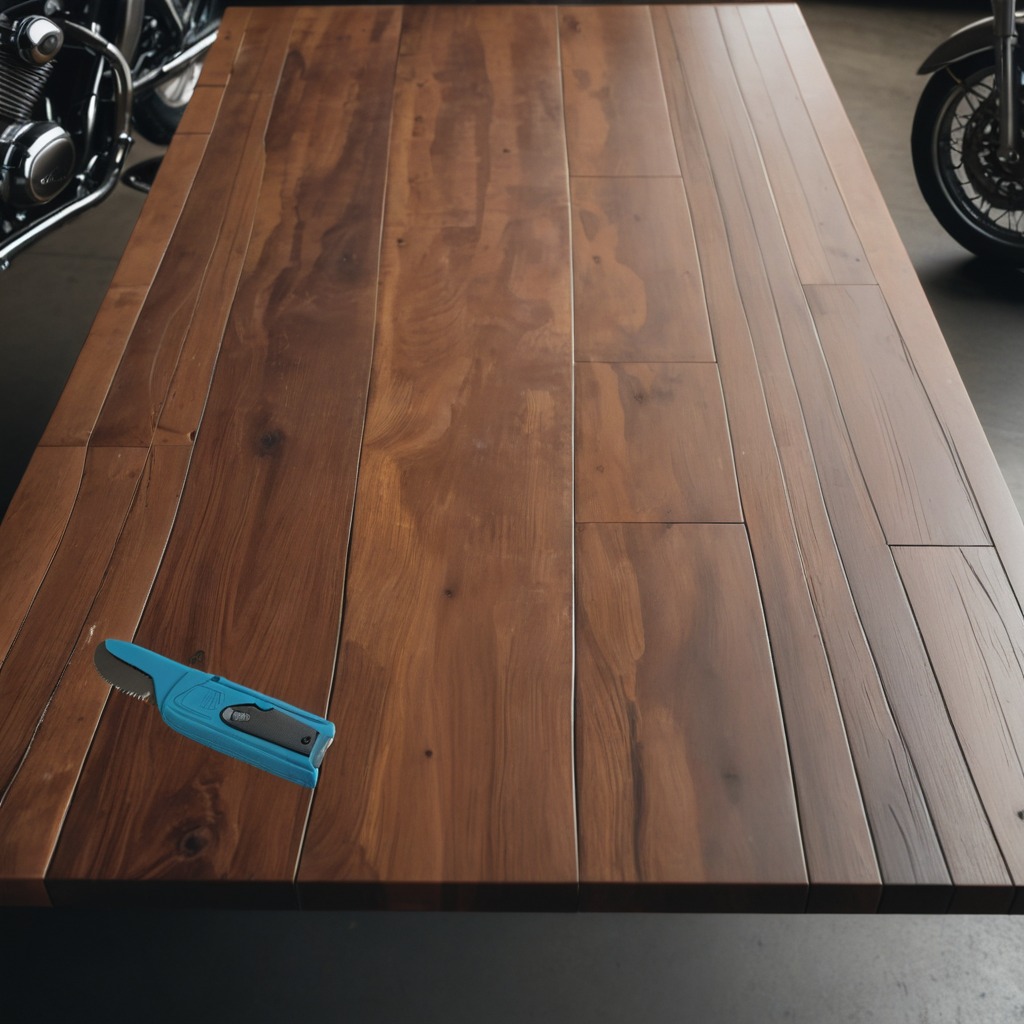
A utility knife is lying on the oil-spilled wooden table in a vintage motorcycle garage.